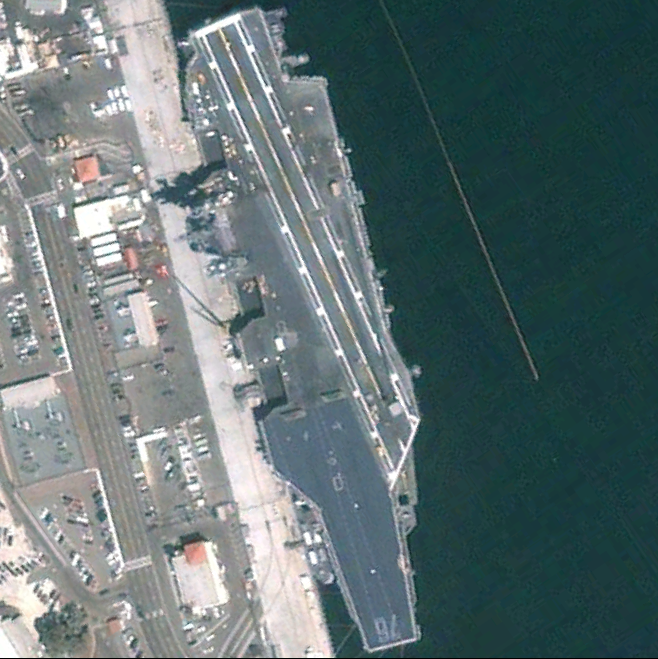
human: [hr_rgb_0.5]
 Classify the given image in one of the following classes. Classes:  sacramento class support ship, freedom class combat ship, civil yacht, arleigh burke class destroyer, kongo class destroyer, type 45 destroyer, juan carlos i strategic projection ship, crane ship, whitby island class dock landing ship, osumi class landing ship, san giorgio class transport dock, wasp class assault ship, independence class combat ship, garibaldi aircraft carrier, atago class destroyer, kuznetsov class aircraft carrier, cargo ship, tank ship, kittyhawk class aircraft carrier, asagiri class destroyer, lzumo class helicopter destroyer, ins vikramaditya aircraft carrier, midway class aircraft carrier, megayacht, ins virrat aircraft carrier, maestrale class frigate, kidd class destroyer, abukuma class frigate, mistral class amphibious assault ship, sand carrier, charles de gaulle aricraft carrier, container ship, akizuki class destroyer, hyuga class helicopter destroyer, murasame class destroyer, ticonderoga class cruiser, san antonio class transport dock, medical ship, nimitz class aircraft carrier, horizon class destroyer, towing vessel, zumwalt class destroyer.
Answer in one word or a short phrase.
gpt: Nimitz class aircraft carrier